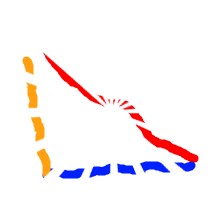
Shape: triangle